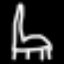
Label: chair